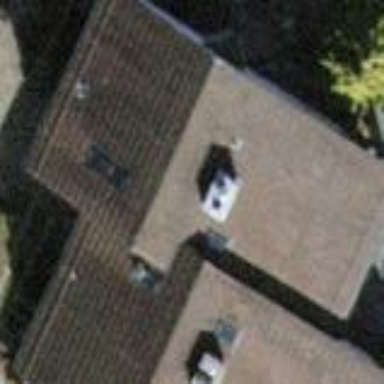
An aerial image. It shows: Building with tile roof.